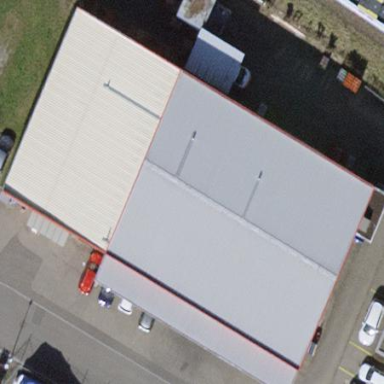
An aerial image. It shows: Commercial building.